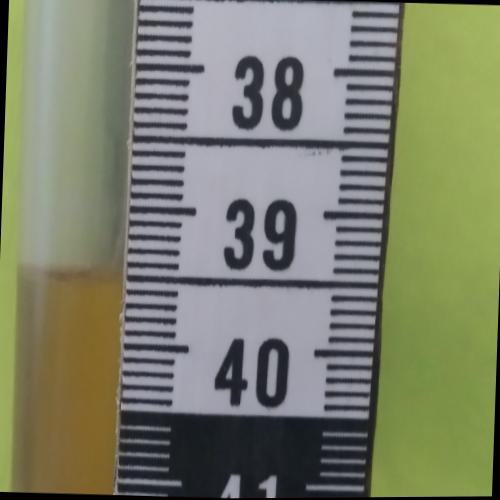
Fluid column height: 39.5 cm